Question: I have freshly installed VS2010 with SP1, and when I try to connect to a project on tfspreview.com, I get TFS31002 error:

Google did not help very much. Anyone solved this?
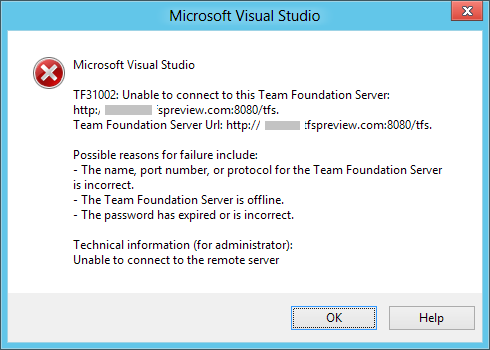
Answer: Ok, I managed to find <URL> which enables VS2010 to connect to tfs-azure and use Microsoft account to authenticate.
It works :)
Credits to <URL>